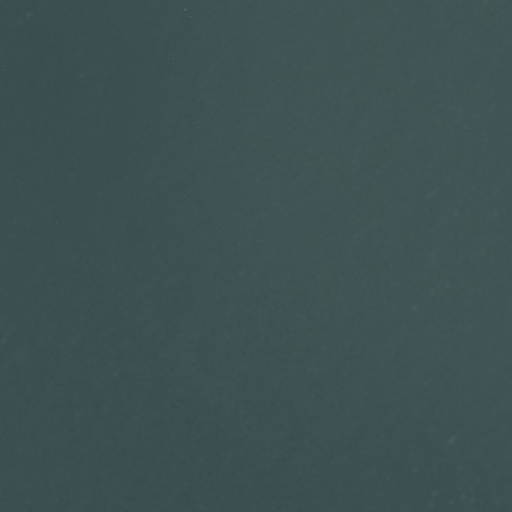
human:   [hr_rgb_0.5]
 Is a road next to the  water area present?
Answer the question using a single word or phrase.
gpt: yes

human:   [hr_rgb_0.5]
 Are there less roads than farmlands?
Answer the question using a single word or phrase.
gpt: no

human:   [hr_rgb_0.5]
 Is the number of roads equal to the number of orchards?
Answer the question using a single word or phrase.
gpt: no

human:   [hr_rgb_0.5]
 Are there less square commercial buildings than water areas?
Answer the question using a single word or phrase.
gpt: yes

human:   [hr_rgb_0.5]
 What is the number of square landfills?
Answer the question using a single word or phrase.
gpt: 0

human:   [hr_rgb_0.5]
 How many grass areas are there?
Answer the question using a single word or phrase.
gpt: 0

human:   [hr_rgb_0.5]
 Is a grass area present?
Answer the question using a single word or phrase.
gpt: no

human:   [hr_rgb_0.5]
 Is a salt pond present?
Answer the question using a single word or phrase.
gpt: no

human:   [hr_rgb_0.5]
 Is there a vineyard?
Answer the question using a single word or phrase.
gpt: no

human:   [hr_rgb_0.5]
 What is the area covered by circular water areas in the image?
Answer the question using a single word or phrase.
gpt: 0m2

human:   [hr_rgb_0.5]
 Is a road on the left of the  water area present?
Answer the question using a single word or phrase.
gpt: no

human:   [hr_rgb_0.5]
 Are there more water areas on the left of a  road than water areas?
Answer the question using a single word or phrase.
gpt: no

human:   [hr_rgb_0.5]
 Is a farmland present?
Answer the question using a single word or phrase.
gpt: no

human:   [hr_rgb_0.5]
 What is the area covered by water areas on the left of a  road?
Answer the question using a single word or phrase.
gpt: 0m2

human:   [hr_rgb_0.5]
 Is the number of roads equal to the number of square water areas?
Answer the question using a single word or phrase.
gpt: no

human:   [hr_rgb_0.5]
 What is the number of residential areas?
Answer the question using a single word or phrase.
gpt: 0

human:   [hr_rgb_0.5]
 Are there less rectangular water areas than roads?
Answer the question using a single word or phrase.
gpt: yes

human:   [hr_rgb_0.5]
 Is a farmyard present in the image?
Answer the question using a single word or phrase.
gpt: no

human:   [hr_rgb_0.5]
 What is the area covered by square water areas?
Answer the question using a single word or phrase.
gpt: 0m2

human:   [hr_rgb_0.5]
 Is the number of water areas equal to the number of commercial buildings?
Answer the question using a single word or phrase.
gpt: no

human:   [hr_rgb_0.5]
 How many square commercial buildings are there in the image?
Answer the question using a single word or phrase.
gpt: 0

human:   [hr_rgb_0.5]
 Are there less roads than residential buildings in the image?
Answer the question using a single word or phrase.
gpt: no

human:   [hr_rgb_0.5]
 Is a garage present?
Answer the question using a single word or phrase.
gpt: no

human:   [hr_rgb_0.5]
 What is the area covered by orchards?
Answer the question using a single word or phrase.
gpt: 0m2

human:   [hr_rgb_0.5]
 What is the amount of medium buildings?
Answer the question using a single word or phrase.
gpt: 0

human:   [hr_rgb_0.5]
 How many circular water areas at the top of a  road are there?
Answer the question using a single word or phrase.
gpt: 0

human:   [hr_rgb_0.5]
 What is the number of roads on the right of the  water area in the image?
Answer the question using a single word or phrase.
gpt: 2

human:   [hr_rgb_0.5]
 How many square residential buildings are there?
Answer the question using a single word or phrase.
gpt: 0

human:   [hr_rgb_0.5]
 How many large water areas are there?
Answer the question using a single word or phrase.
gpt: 1

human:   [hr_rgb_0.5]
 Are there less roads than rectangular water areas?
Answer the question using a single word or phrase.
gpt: no

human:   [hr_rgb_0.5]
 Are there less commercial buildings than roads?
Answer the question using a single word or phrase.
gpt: yes

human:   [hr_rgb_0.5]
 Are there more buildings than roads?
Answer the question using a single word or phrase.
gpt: no

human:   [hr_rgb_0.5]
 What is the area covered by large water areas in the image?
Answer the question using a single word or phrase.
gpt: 10618m2

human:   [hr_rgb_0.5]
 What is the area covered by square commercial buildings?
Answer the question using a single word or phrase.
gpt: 0m2

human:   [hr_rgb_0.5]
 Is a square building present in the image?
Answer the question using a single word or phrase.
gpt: no

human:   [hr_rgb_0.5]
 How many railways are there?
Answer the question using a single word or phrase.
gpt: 0